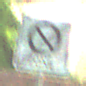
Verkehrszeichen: EndeEingeschraenktesHalteverbotZone
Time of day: MorningAfternoon
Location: Outdoor (Urban)
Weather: PartlyCloudy
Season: NotSpecified
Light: Natural